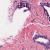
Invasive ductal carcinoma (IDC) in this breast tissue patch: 0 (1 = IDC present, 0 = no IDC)